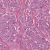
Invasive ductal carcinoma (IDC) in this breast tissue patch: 1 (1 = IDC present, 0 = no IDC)